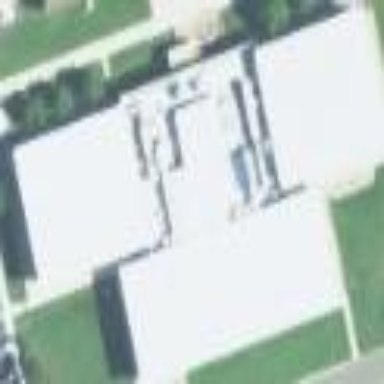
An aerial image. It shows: Building that is sports hall.